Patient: sex F, age 54
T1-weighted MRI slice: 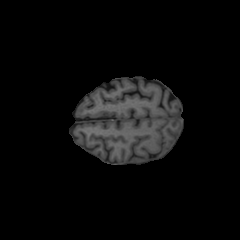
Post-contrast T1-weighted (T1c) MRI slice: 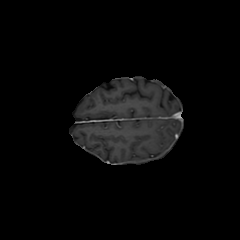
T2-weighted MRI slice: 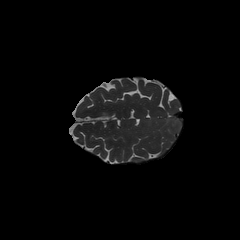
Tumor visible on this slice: no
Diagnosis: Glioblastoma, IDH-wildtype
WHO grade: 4